Question: hello im new to programing with c# and i wanted to re-create an old proyect i made in scratch but with c#

but i have several problems with the code i wrote.
'''
int qny = 4;
int ADD = 1;
int B = 1;
string C = " ";
for (int i = 0; i < qny; i++) ;
{
int R = qny + ADD;
for (int i = 0; i < R; i++) ;
{
string C = string.Join(C, B);
}
int qny = qny - 1;
int B = B + 1;
}
Console.WriteLine(C);
'''
the main problem is that i cant use the variables "qny","B" and "C" inside the "for". the only one that doesnt show an error message is the "ADD" variable
its suposed to write numbers like this
| qny | result |
| --- | ------ |
| 2 | 112 |
| 3 | 111223 |
| 4 | <PHONE> |
errors:
'''
Error CS0841 Cannot use local variable 'qny' before it is declared. A variable must be declared before it is used.
Error CS0136 A local variable named 'C' cannot be declared in this scope because it would give a different meaning to 'C', which is already used in a 'parent or current/child' scope to denote something else
Error CS0165 Use of unassigned local variable 'C'
Error CS0841 Cannot use local variable 'B' before it is declared.
Error CS0136 A local variable named 'qny' cannot be declared in this scope because it would give a different meaning to 'qny', which is already used in a 'parent or current/child' scope to denote something else
Error CS0136 A local variable named 'B' cannot be declared in this scope because it would give a different meaning to 'B', which is already used in a 'parent or current/child' scope to denote something else
'''
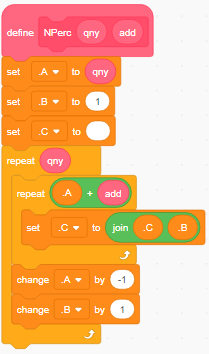
Answer: Your for loops end with a semicolon, which ends the loop. The following code blocks are not treated as part of the loop body because of that. Additionally as aybe mentioned you use i for both loops which will update the same variable.
EDIT: As mentioned below you also shouldn't redeclare the variable C as it won't update the variable C at the top, same reason as to why you don't want to use i for both loops.
EDIT: Code below still has redeclared variables, check author's answer for updated code.
I suggest changing it to this:
'''
int qny = 4;
int ADD = 1;
int B = 1;
string C = " ";
for (int i = 0; i < qny; i++)
{
int R = qny + ADD;
for (int j = 0; j < R; j++)
{
C = string.Join(C, B);
}
int qny = qny - 1;
int B = B + 1;
}
Console.WriteLine(C);
'''
To avoid such errors in the future I would recommend checking out some tutorials on the basics of C#. I wish you good luck on your coding journey!